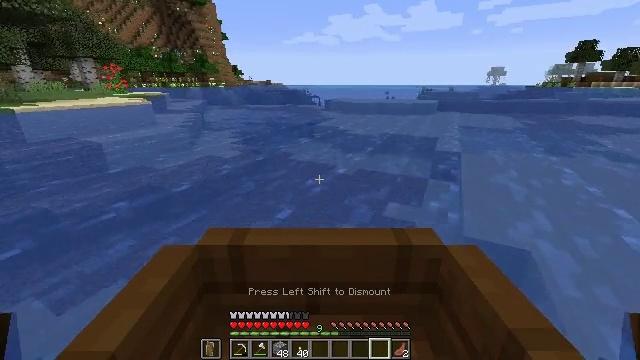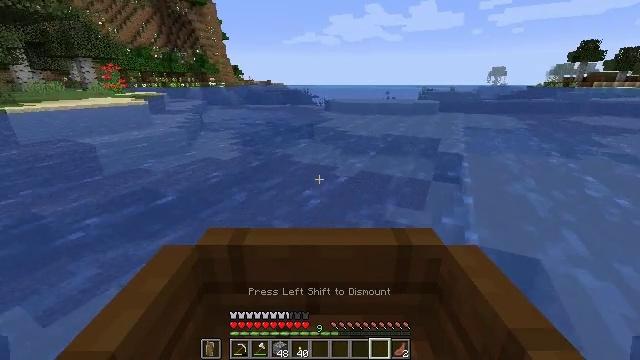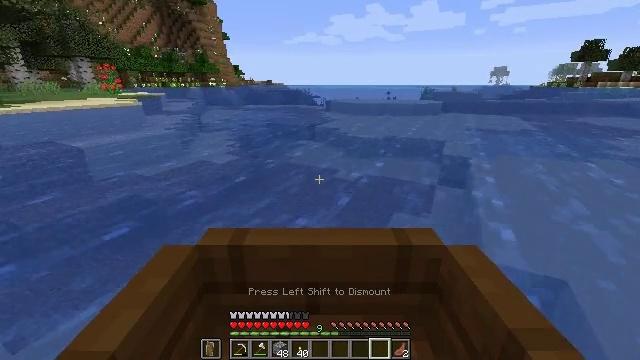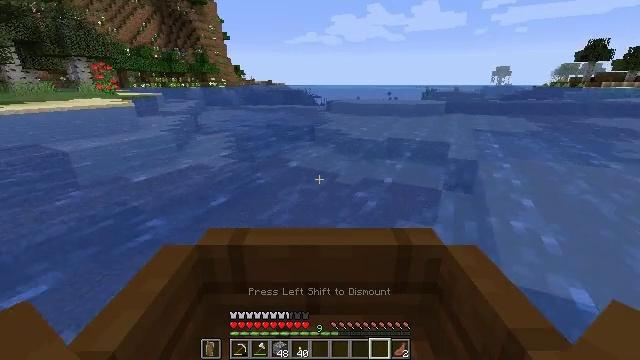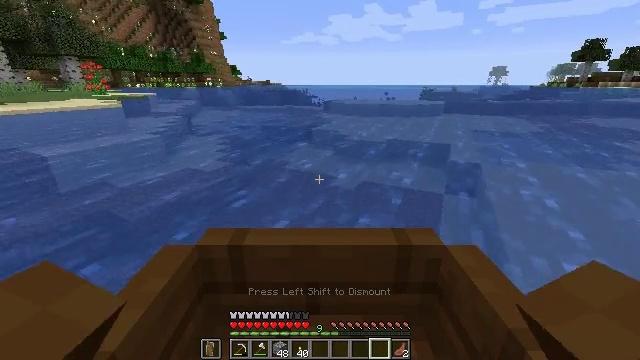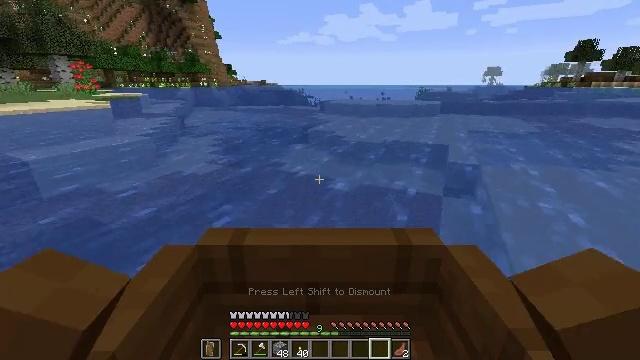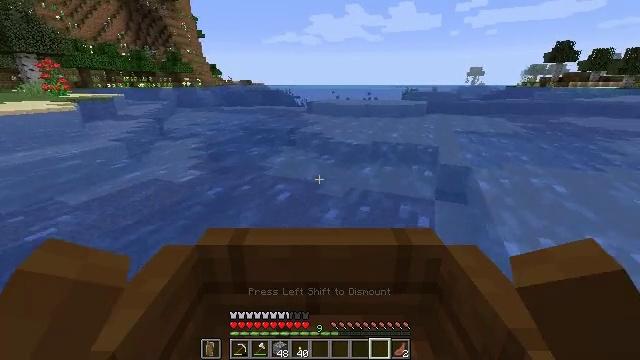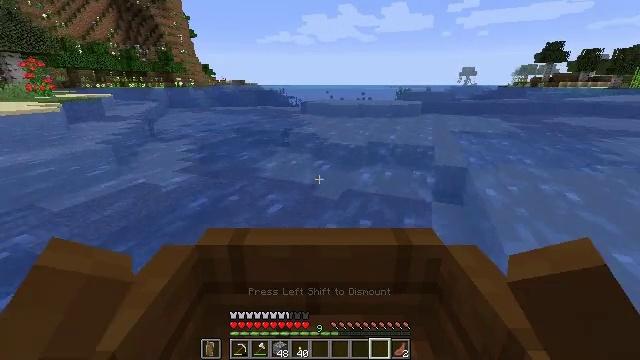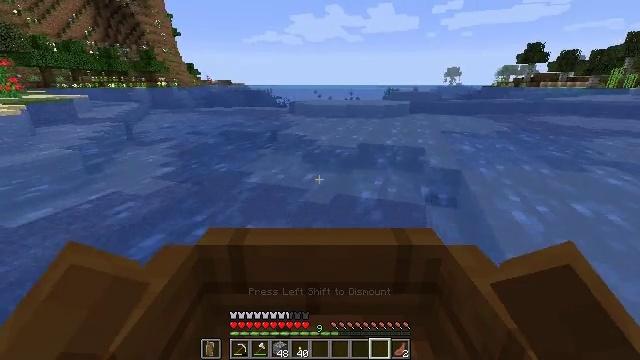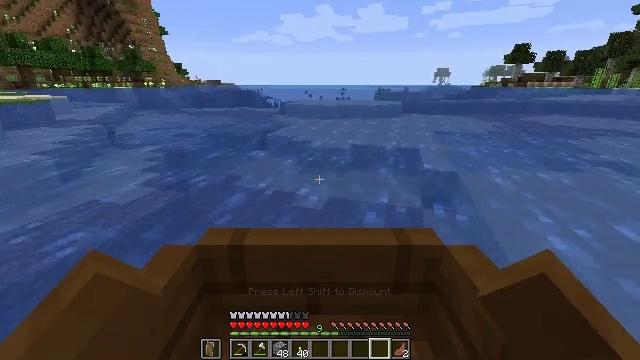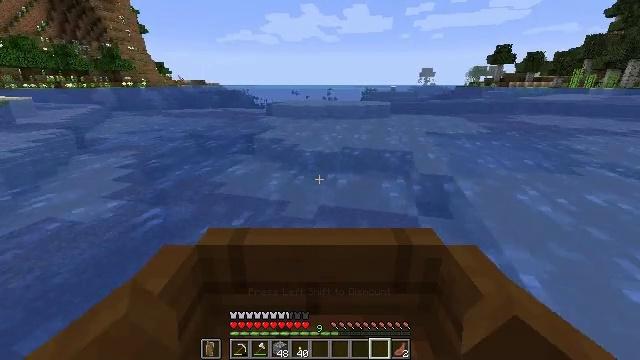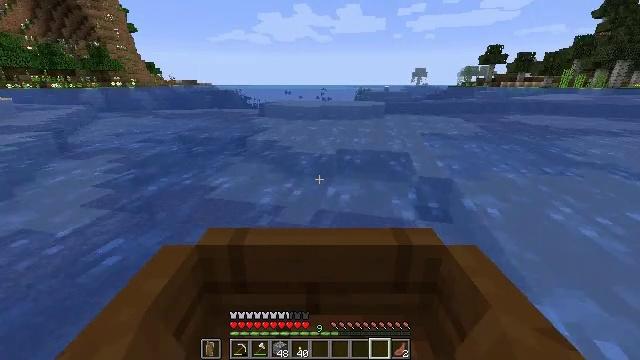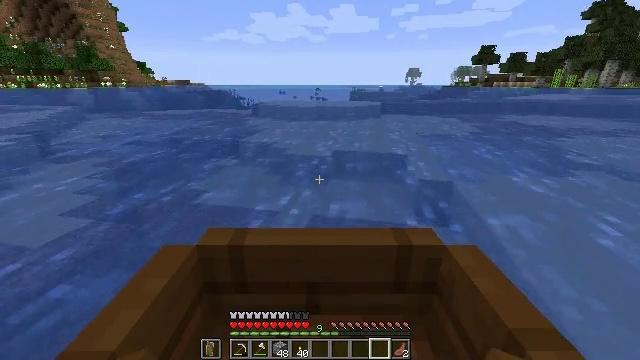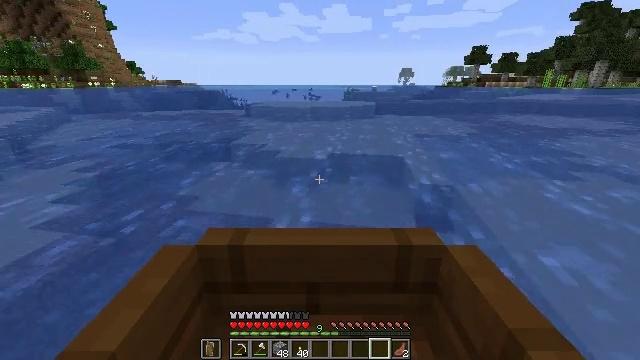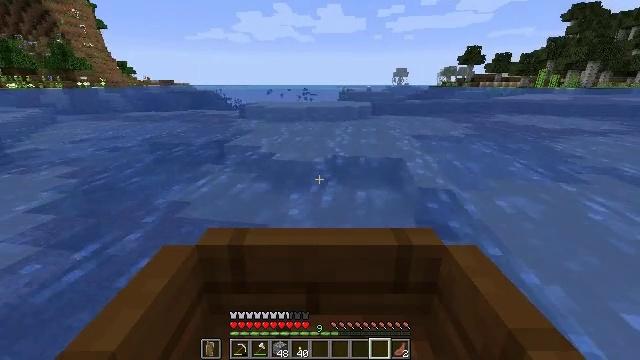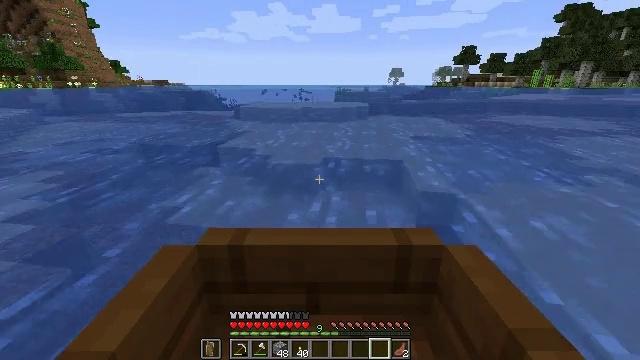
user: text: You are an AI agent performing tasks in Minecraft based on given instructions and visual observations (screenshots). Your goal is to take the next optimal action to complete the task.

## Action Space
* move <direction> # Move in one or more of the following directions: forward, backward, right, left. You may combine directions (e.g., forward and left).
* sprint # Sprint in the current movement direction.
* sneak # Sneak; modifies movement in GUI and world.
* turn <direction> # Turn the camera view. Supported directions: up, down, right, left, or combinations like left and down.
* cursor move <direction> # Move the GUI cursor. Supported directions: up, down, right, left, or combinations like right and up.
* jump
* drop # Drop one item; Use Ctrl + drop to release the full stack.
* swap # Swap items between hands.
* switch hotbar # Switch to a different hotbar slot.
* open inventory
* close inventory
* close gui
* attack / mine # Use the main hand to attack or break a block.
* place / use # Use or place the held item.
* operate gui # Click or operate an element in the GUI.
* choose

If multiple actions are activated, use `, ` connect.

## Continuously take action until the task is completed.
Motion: motion action
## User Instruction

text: Collect kelp plant from the sea.
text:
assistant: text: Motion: move forward
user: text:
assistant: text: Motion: move forward
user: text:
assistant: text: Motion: move forward and move right
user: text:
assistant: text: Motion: move forward and move right
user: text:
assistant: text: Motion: move forward and move right
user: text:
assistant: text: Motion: move forward
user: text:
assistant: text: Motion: move forward
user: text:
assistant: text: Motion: move forward
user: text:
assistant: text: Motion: move forward
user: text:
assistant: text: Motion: move forward
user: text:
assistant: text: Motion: move forward
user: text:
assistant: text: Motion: move forward
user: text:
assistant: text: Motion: move forward
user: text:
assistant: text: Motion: move forward
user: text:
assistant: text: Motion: move forward
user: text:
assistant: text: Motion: move forward
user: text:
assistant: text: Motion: move forward
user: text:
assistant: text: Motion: move forward
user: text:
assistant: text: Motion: move forward
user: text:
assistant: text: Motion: move forward
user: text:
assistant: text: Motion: move forward
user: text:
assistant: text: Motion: move forward
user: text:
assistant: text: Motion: move forward
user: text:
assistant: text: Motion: move forward
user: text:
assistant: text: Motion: move forward
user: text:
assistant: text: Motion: move forward
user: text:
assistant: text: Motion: move forward
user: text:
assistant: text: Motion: move forward
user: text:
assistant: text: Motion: move forward
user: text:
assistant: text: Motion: move forward